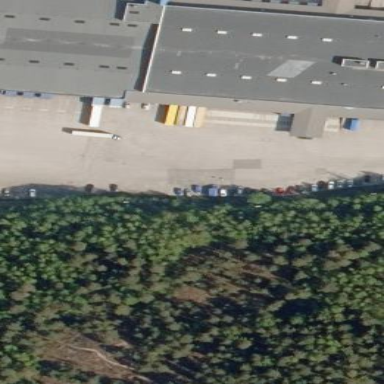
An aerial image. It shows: Warehouse building.